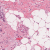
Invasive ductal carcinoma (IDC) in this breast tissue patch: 1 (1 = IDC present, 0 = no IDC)